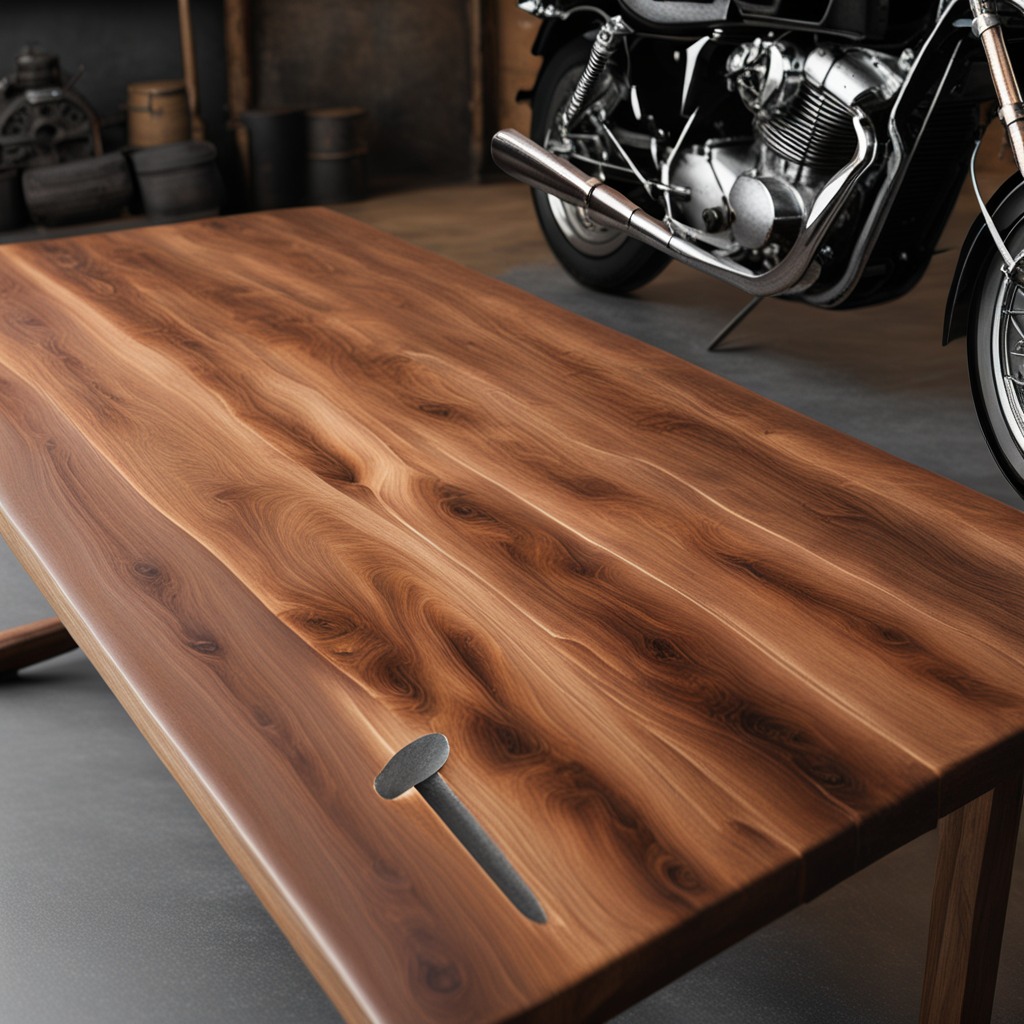
A nail is lying on the wooden table.